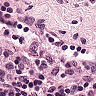
Metastatic tissue present: no